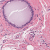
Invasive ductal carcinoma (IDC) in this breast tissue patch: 0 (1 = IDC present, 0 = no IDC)